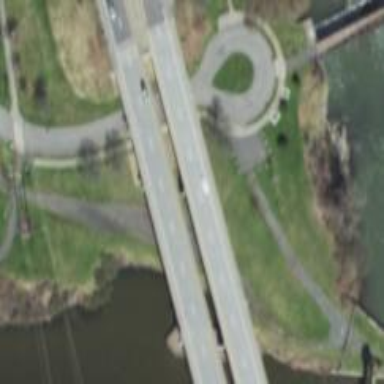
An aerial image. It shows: Bridge for trunk highway with expressway access.